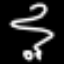
Label: squiggle